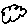
Label: cloud